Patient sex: M
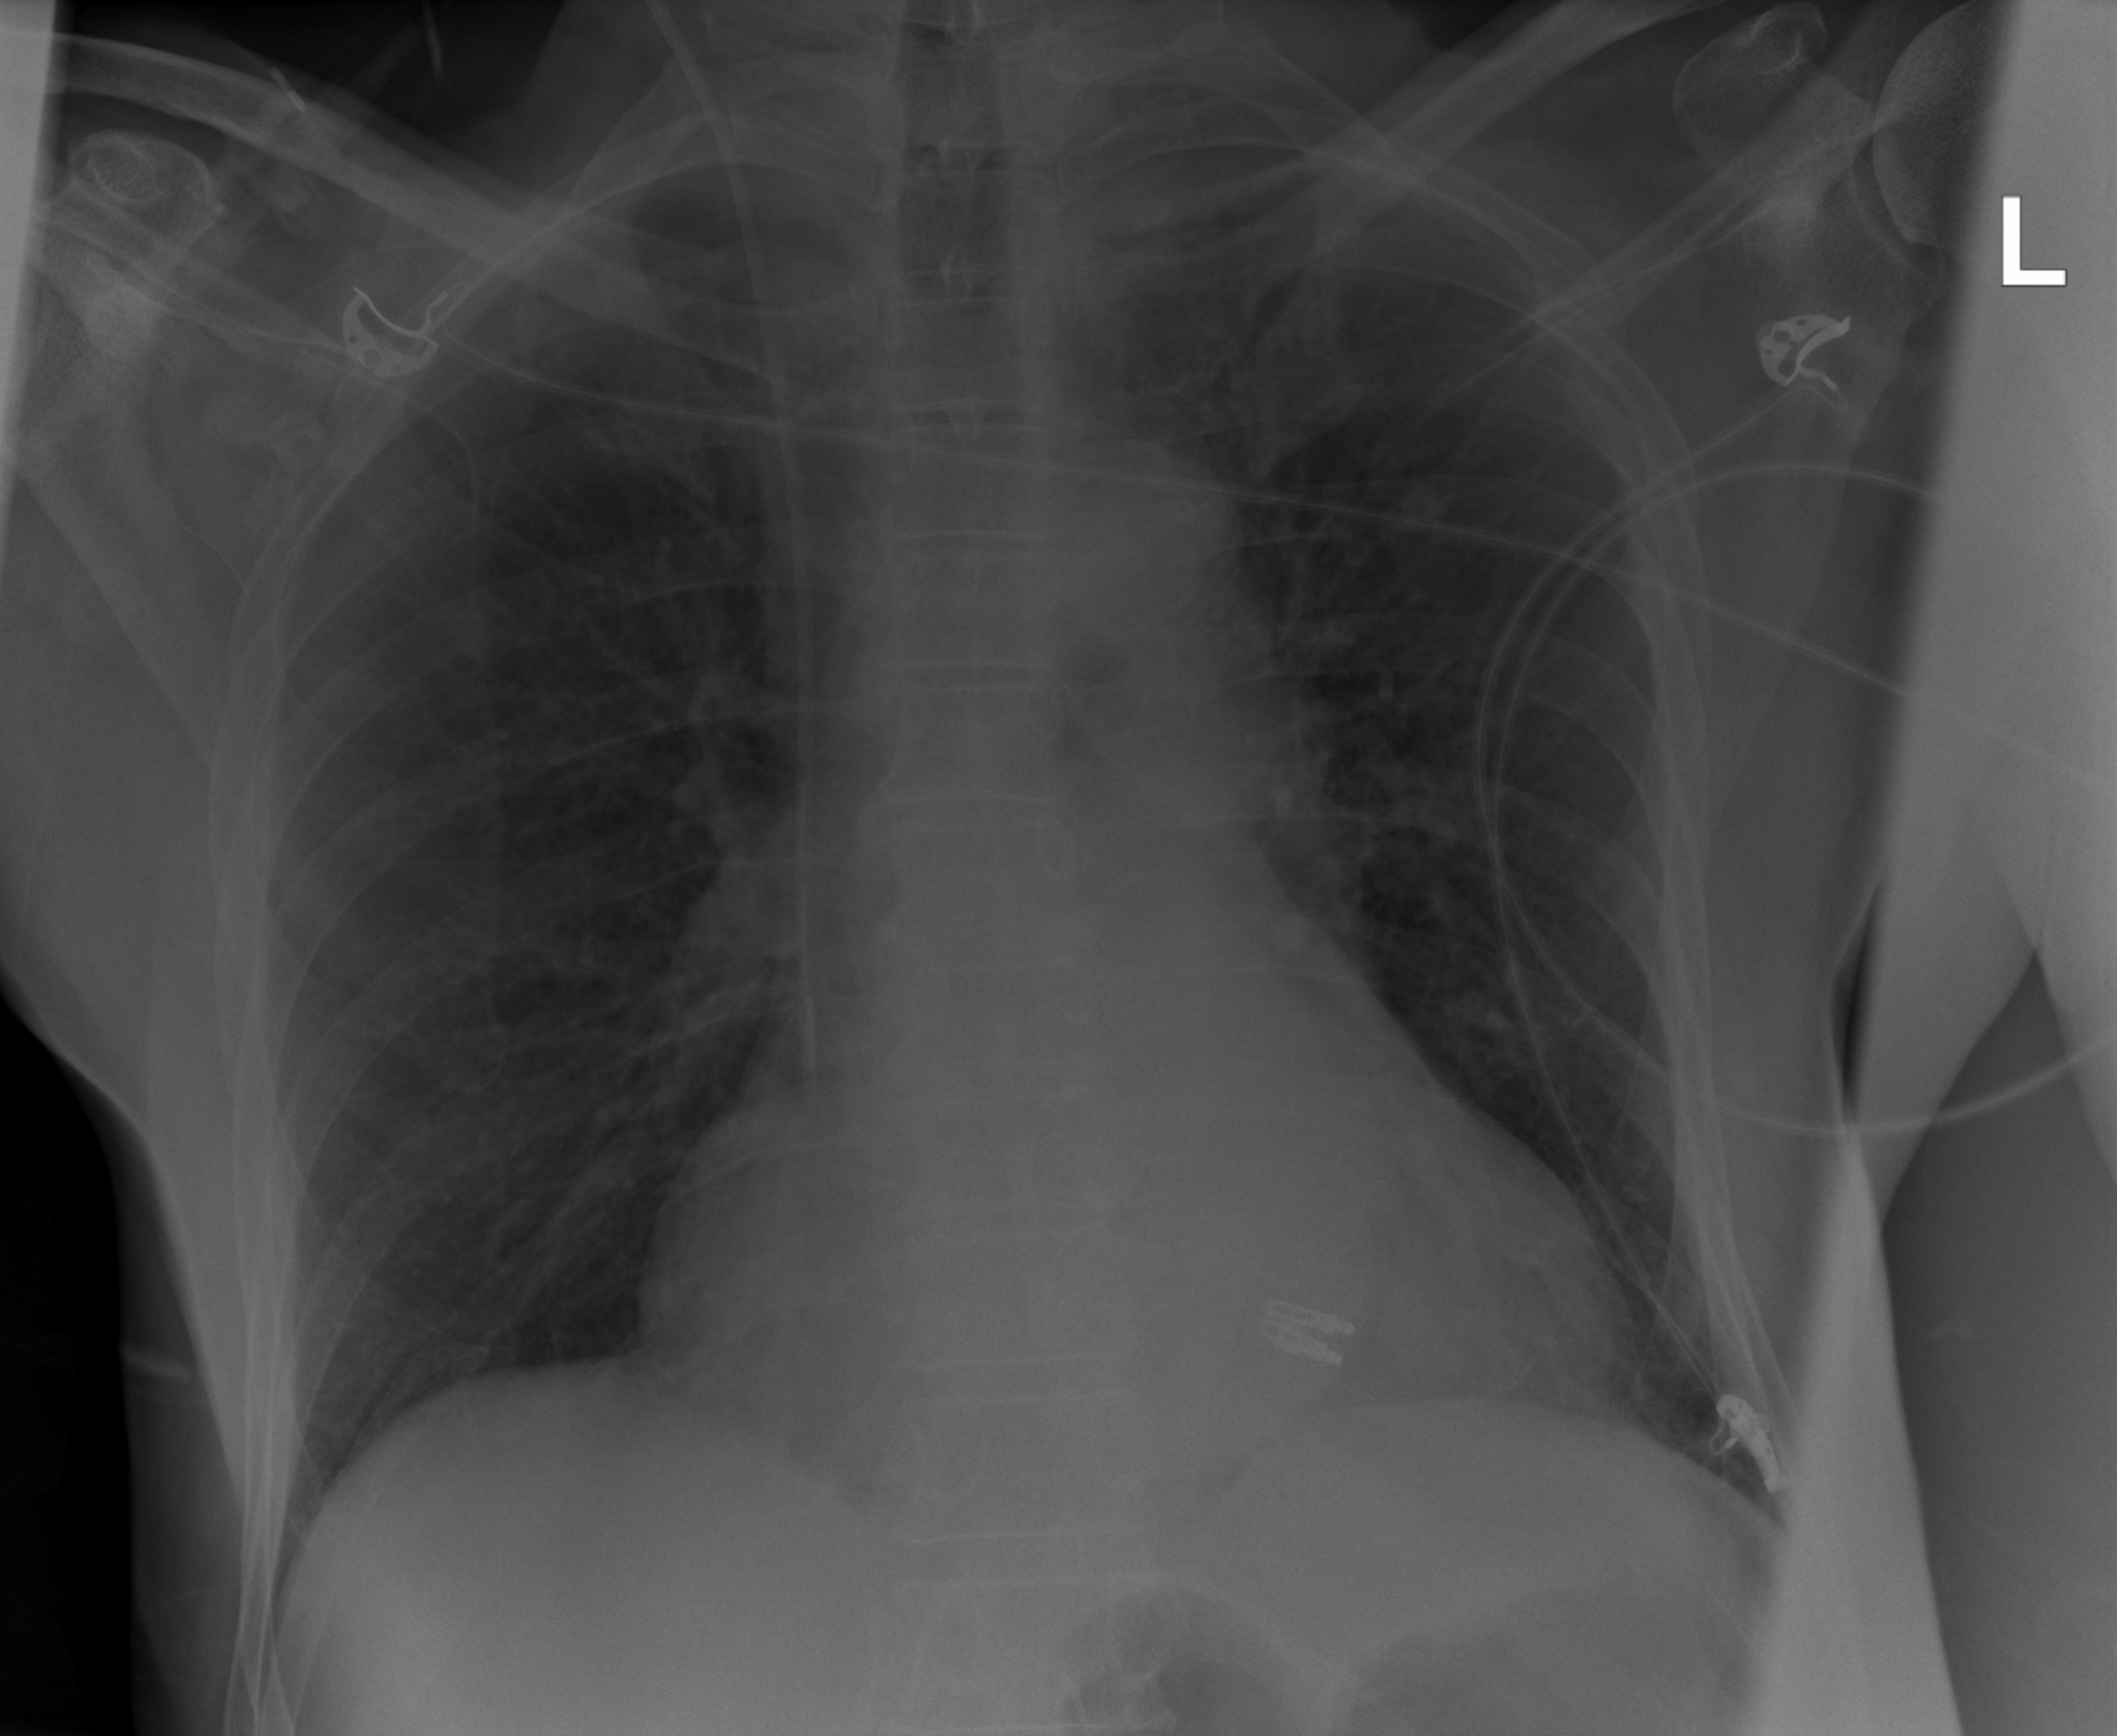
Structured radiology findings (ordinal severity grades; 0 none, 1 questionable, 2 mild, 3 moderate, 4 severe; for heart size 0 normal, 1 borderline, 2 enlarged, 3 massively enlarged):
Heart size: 2
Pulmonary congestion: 2
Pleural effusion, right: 0
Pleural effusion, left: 0
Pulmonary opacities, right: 0
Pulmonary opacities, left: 0
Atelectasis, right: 0
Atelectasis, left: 0